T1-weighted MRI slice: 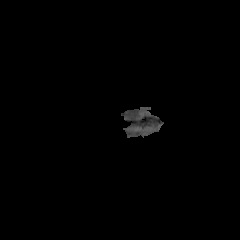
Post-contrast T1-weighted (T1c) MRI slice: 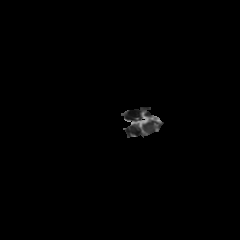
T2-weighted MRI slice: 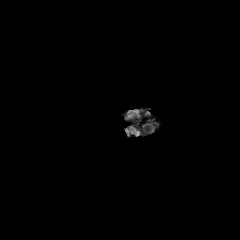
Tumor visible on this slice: no